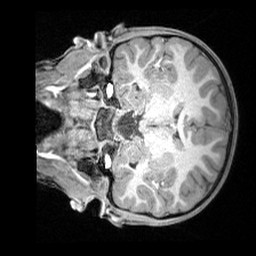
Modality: T1w
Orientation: coronal
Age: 9
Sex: female
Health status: ill
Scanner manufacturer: siemens
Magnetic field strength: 3 T
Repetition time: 1.6 s
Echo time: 0.00179 s